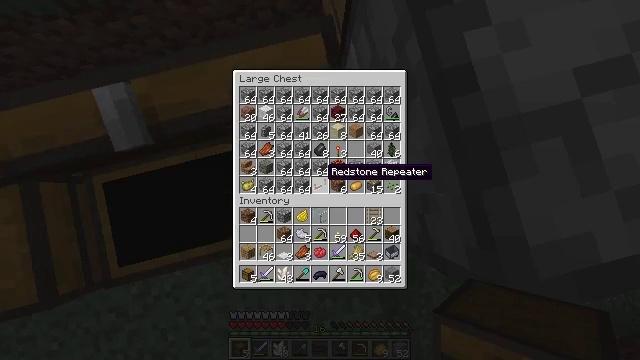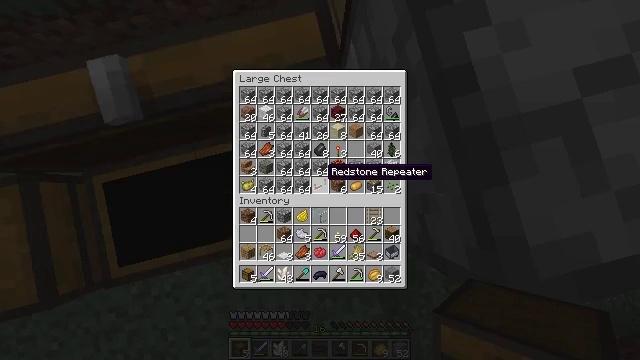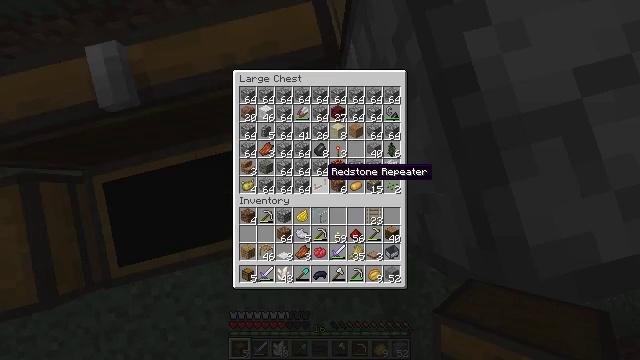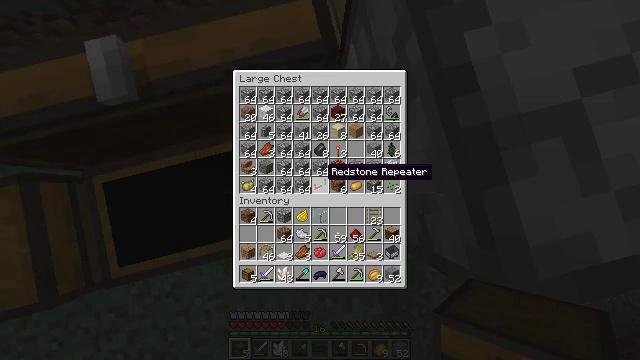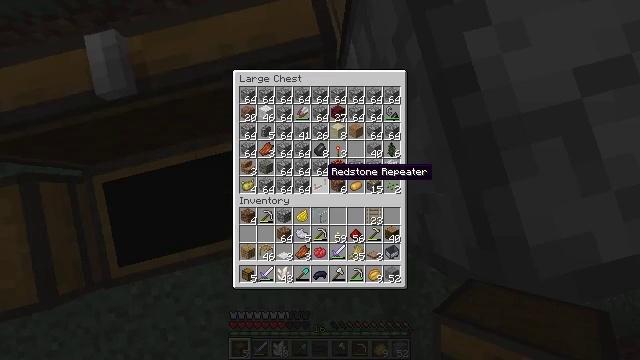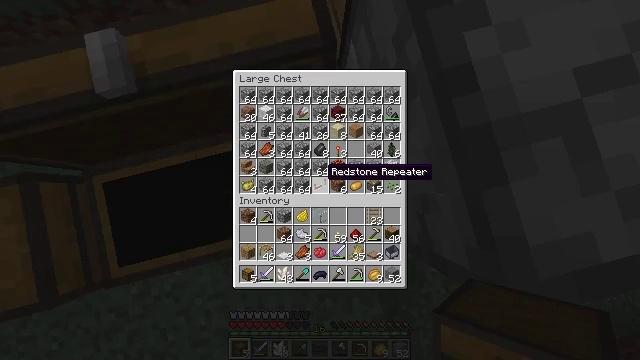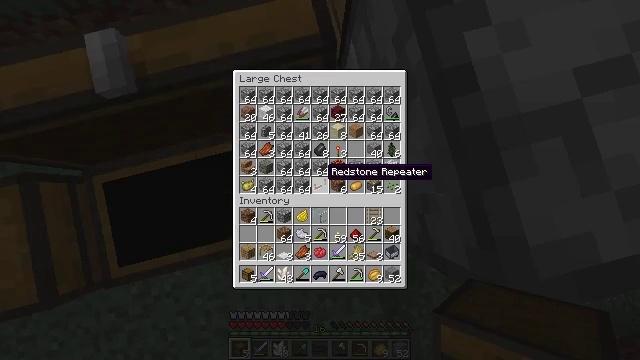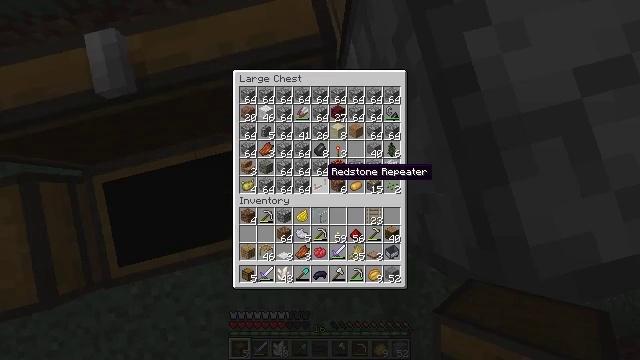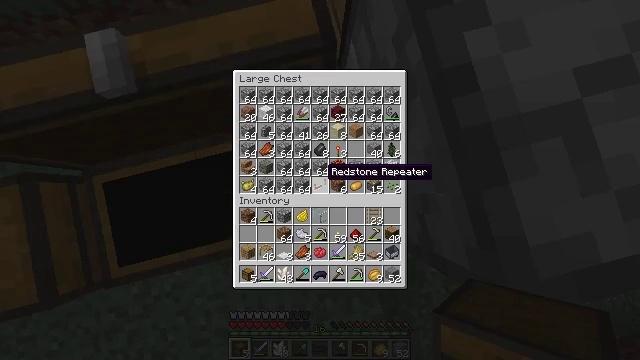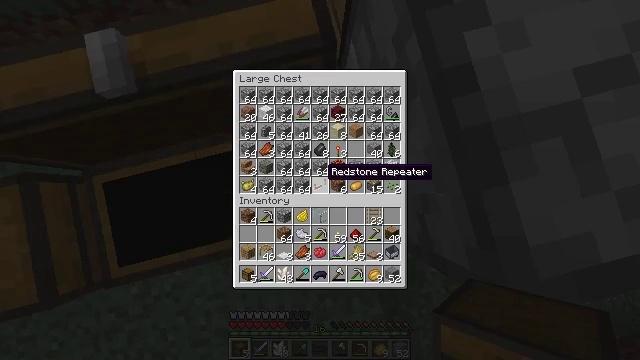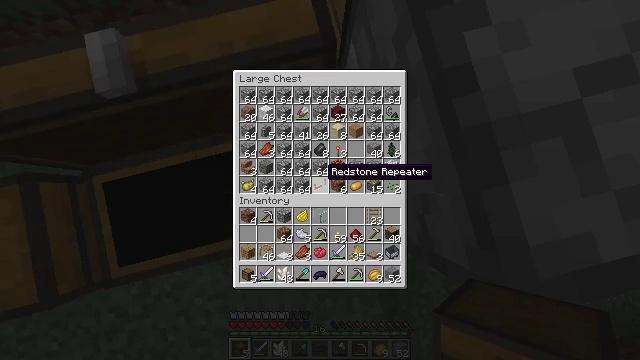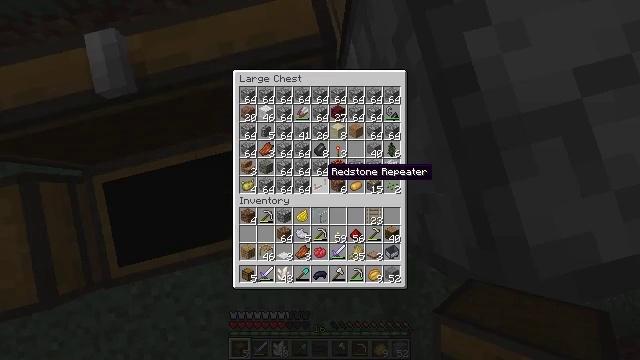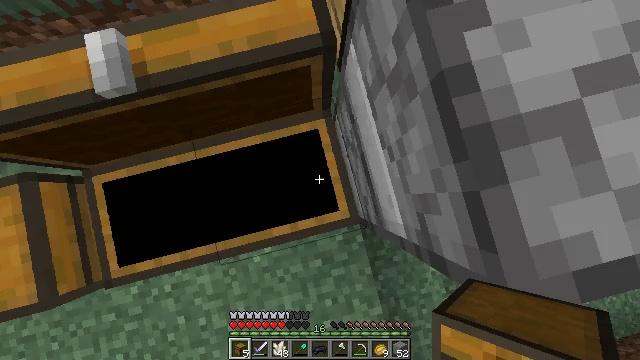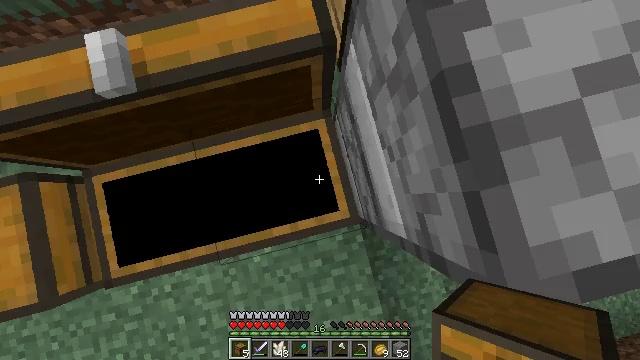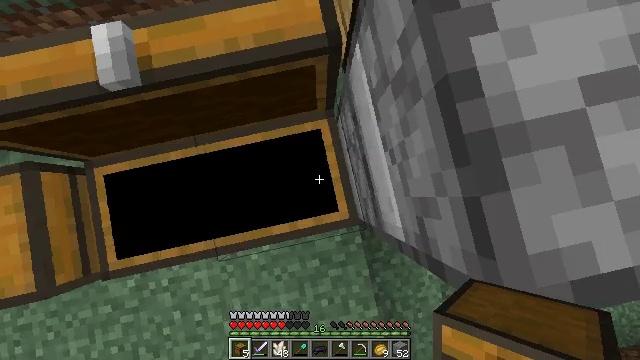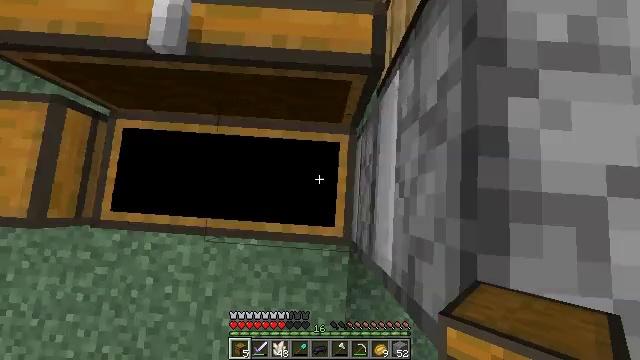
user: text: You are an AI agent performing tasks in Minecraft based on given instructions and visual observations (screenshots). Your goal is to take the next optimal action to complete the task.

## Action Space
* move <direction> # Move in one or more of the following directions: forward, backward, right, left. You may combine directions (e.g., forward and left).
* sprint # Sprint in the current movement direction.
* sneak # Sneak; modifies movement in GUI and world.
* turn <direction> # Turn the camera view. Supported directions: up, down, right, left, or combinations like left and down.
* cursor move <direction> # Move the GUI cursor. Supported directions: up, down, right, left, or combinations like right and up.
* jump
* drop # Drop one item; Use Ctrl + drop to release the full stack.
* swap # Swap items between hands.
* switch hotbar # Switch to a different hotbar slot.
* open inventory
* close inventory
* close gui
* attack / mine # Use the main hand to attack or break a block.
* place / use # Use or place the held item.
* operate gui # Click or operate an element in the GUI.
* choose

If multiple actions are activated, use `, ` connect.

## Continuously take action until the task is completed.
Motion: motion action
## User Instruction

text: Open the crafting table and make a hopper.
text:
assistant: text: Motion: no_op
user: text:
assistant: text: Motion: no_op
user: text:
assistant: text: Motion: no_op
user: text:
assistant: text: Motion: no_op
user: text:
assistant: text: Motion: no_op
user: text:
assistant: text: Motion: no_op
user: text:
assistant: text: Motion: no_op
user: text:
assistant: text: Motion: no_op
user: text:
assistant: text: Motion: no_op
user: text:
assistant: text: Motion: no_op
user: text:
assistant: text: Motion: no_op
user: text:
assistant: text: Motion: no_op
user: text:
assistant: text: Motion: close gui
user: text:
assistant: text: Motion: turn left
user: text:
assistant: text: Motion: turn left and up
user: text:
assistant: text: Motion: turn left and up
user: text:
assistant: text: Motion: turn left and up
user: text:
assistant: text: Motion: turn left and up
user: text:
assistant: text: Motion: turn left and up
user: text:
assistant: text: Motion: turn up
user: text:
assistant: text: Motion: no_op
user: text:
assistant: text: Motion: no_op
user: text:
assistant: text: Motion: no_op
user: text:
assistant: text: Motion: turn right and up
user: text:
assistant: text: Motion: turn right and up
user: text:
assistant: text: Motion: turn right and up
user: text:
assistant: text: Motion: no_op
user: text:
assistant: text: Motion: use / place
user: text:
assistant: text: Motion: use / place
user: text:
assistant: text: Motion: use / place